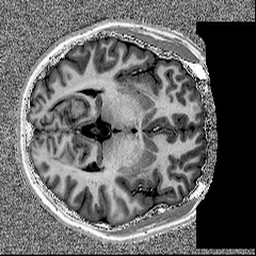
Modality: MP2RAGE
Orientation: axial
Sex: male